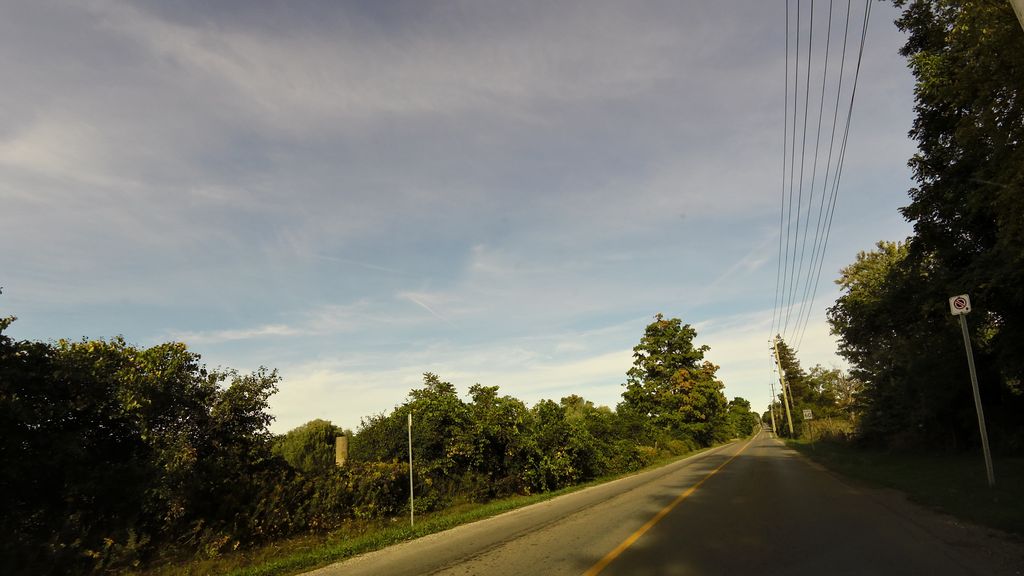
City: hamilton